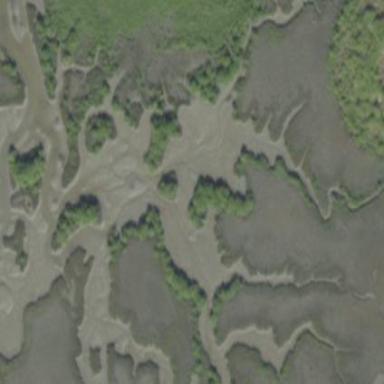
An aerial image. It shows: Saltmarsh wetland area.